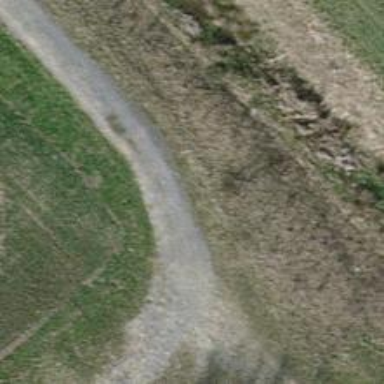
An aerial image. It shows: Brown bench in the vicinity.